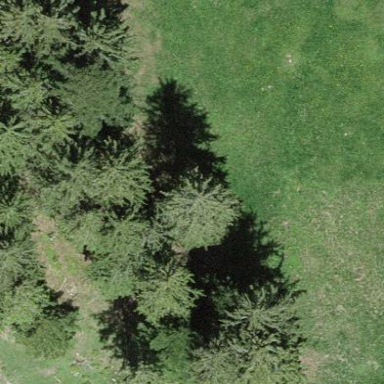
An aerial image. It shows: Forest area.